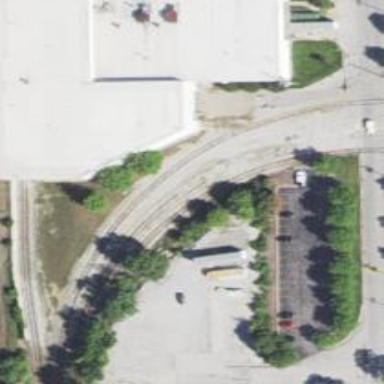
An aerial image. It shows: Abandoned railway spur.